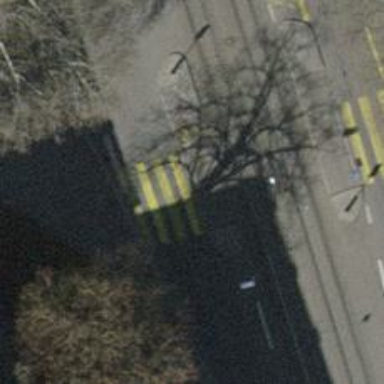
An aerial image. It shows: Kerb serving as barrier.